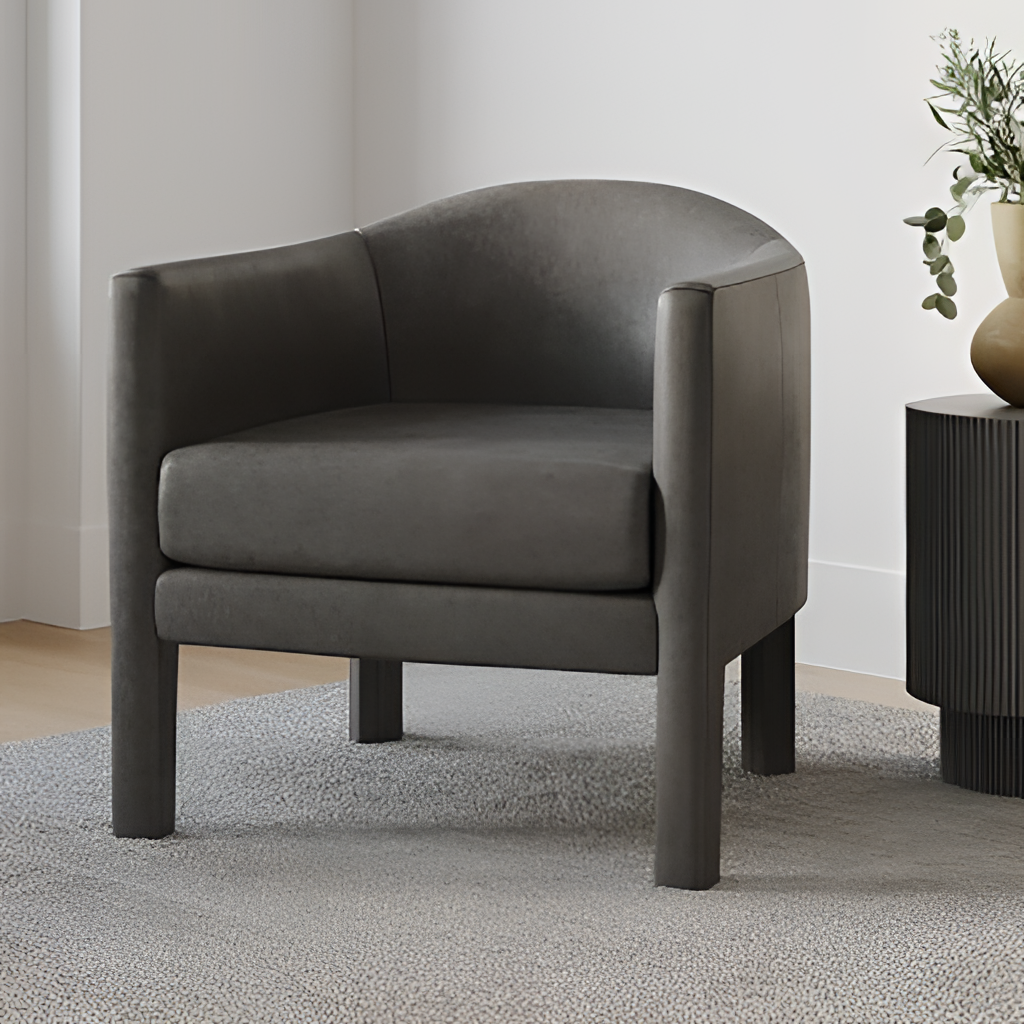
dark gray leather armchair, living room, paint wallpaper, with solid pattern, modern, wood flooring, with plank pattern